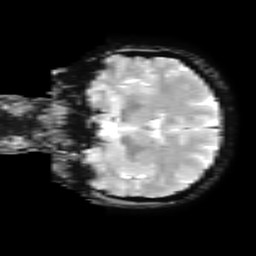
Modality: T2starw
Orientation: coronal
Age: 34
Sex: female
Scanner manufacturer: ge
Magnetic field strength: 3 T
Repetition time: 0.65 s
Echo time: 0.02 s